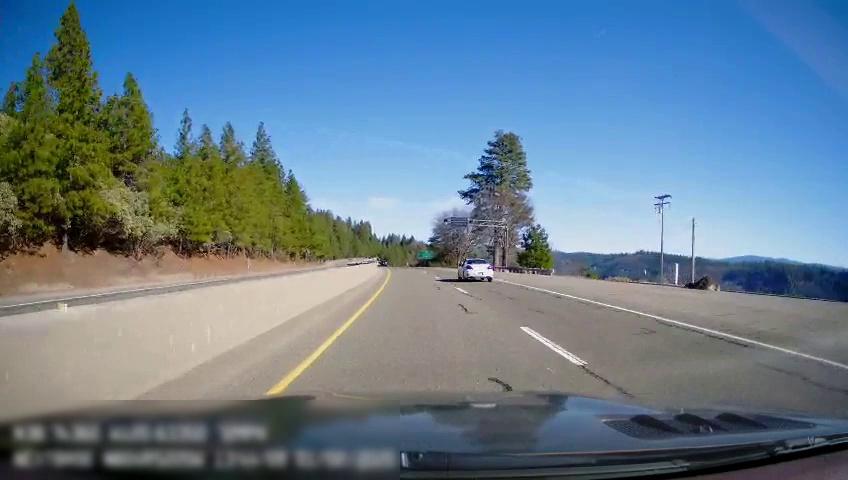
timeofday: Day
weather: Sunny
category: Drivable Space
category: Drivable Space
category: Vehicles | Car
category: Lanes | Current Lane
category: Lanes | Current Lane
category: Lanes | Alternate Lane
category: Lanes | Opposite Lane
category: Traffic | Signs